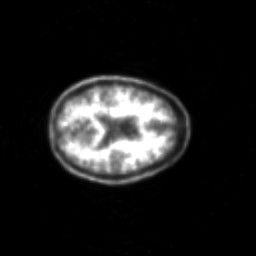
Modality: PET
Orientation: axial
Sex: female
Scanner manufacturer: siemens